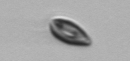
Label: Cryptophyta